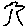
Label: tree